Field crop: maize
Growth stage: 1
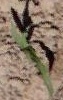
Species: maize